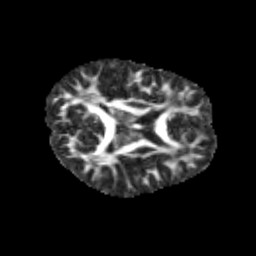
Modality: FA
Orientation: axial
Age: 10
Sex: male
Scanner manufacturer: siemens
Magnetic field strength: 3 T
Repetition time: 3.8 s
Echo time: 0.07 s